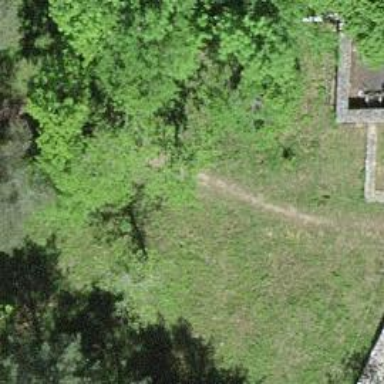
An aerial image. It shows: Archaeological site that is fortification from the past.